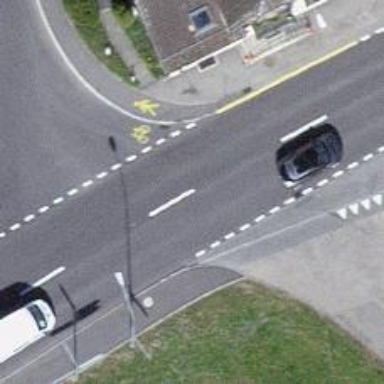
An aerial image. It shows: Secondary road with asphalt surface. There are separate sidewalks on both sides.